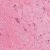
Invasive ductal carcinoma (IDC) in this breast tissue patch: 0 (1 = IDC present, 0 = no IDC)